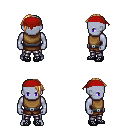
a pixel art fantasy rpg character, male body template, dark elf, purple skin, leather chest armor, metal pants, light blonde long mohawk hairstyle, red bandana, ghillies, four views (front, back, left, right), 2x2 character sprite sheet, small pixel art, hard edges, no anti-aliasing